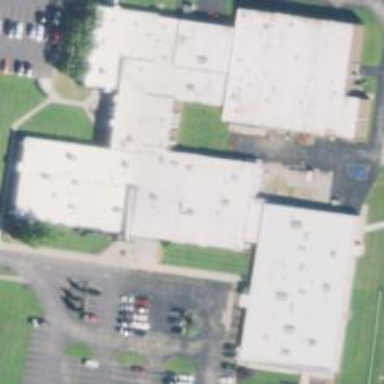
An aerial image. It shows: School building.